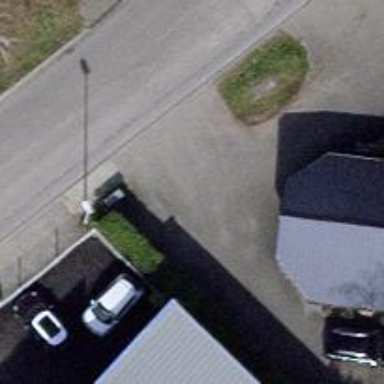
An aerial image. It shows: Parking aisle designated as service road.